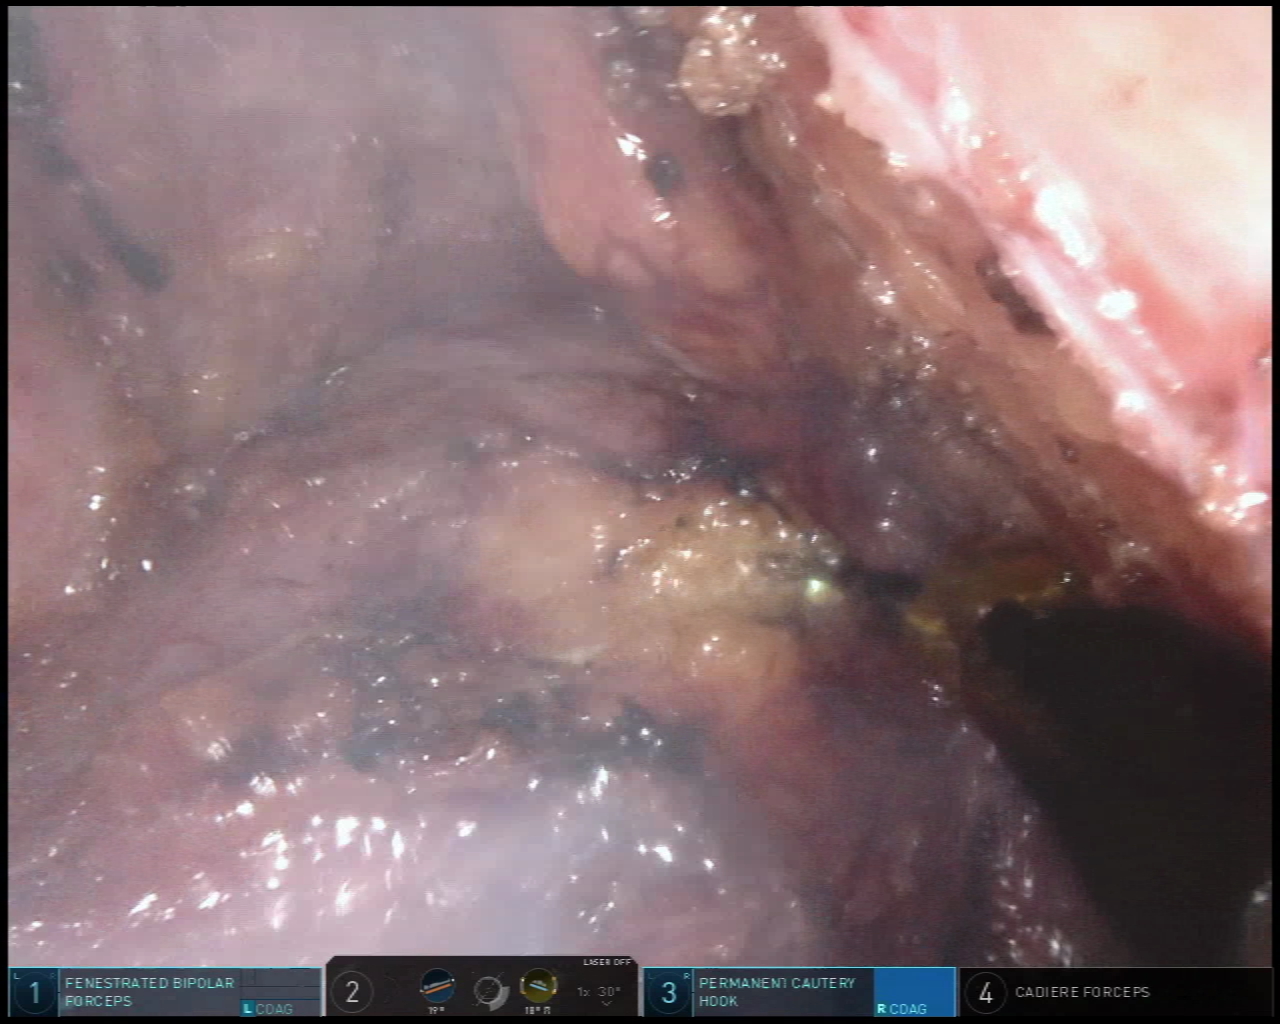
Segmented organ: vesicular_glands
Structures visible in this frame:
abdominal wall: no
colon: no
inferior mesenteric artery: no
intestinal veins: no
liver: no
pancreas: no
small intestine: no
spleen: no
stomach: no
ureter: no
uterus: no
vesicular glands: yes